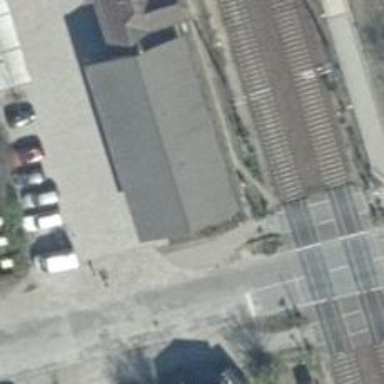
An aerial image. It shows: Bakery.